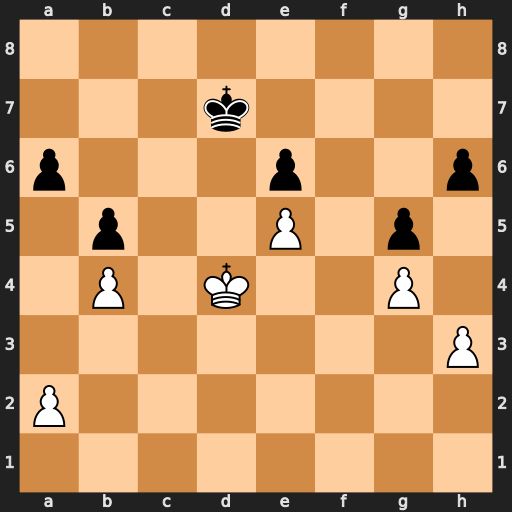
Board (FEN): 8/3k4/p3p2p/1p2P1p1/1P1K2P1/7P/P7/8
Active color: w
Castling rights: -
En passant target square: -
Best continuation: Kc5 Kc7 a3 Kb7 Kd6